Question: I'm completely new to Bootstrap, and having a bad start, since I can't even make the simplest example work (!). I have used this <URL> to write the code below:
'''
<!DOCTYPE html>
<html lang='en'>
<head>
<link href="http://netdna.bootstrapcdn.com/bootstrap/3.1.1/css/bootstrap.min.css" rel="stylesheet" type='text/css'>
<style>
.row { background-color: red; }
.span3, .span9 { background-color: blue; }
</style>
</head>
<body>
<div class='container'>
<div class='row'>
<div class='span3'> span3 </div>
<div class='span9'> span9 </div>
</div>
</div>
<script src='http://code.jquery.com/jquery-latest.js' type='text/javascript'> </script>
<script src='http://netdna.bootstrapcdn.com/bootstrap/3.1.1/js/bootstrap.min.js' type='text/javascript'> </script>
</body>
</html>
'''
Obviously, I want just one row, with one div spanning 3 columns (out of 12) and another div spanning 9 columns. Obviously on the same row. But this is what it looks like in both Firefox and Chrome:

## Is the Bootstrap javascript loaded correctly?
It makes no difference (not as much as a pixel), if I remove the script element pointing to bootstrap.min.js. Is that supposed to be so?
## Perhaps all the CSS- and JS-warning in Firefox Web Developer Console?
I get lots of CSS-warnings, like:
'''
[18:38:44.443] Unknown property 'box-sizing'. Declaration dropped. @ http://netdna.bootstrapcdn.com/bootstrap/3.1.1/css/bootstrap.min.css:7
'''
And one JS-warning:
'''
[18:38:44.629] Use of getPreventDefault() is deprecated. Use defaultPrevented instead. @ http://code.jquery.com/jquery-latest.js:5375
'''
Could that explain something?
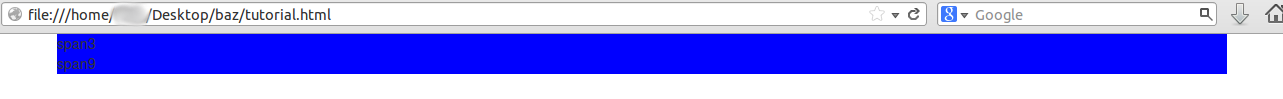
Answer: The problem is you are using syntax for Bootstrap 2 while including Bootstrap 3 file.
The syntax for the same code in Bootstrap 3, would be:
'''
<div class="row">
<div class="col-md-3">.col-md-3</div>
<div class="col-md-9">.col-md-9</div>
</div>
'''
You can check out the documentation here: <URL>